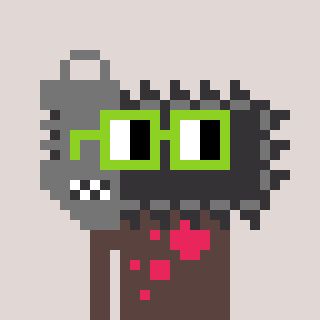
a pixel art character with square light green glasses, a chainsaw-shaped head and a darkbrown-colored body on a warm background